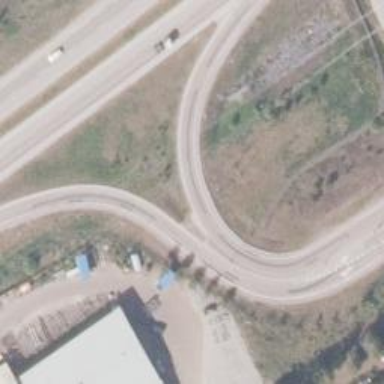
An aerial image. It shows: Tertiary trunk link road with asphalt surface.